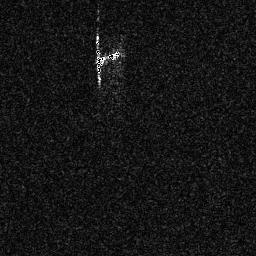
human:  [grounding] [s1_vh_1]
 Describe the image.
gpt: In the satellite image, there is  <ref>1 small ship </ref> <box>[[37, 18, 46, 24, 0]]</box> located at top.